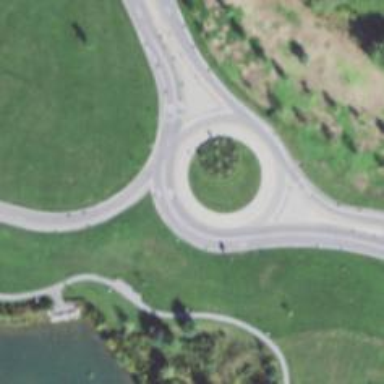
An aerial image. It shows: Roundabout on trunk road with asphalt surface.